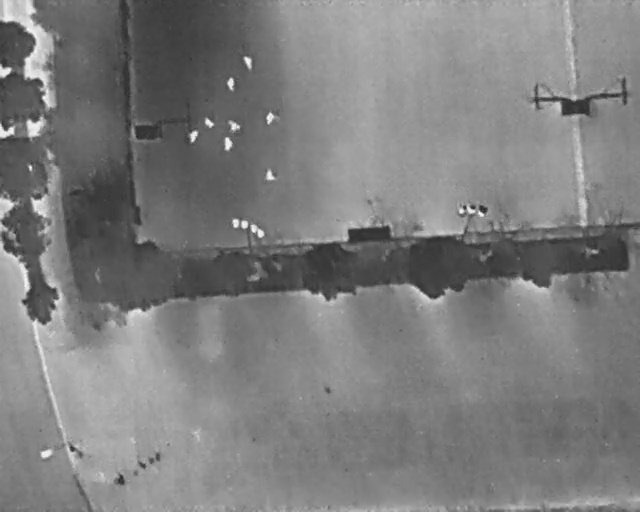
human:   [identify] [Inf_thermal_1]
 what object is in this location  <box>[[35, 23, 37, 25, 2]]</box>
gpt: <ref>1 medium person at the top</ref>